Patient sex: M
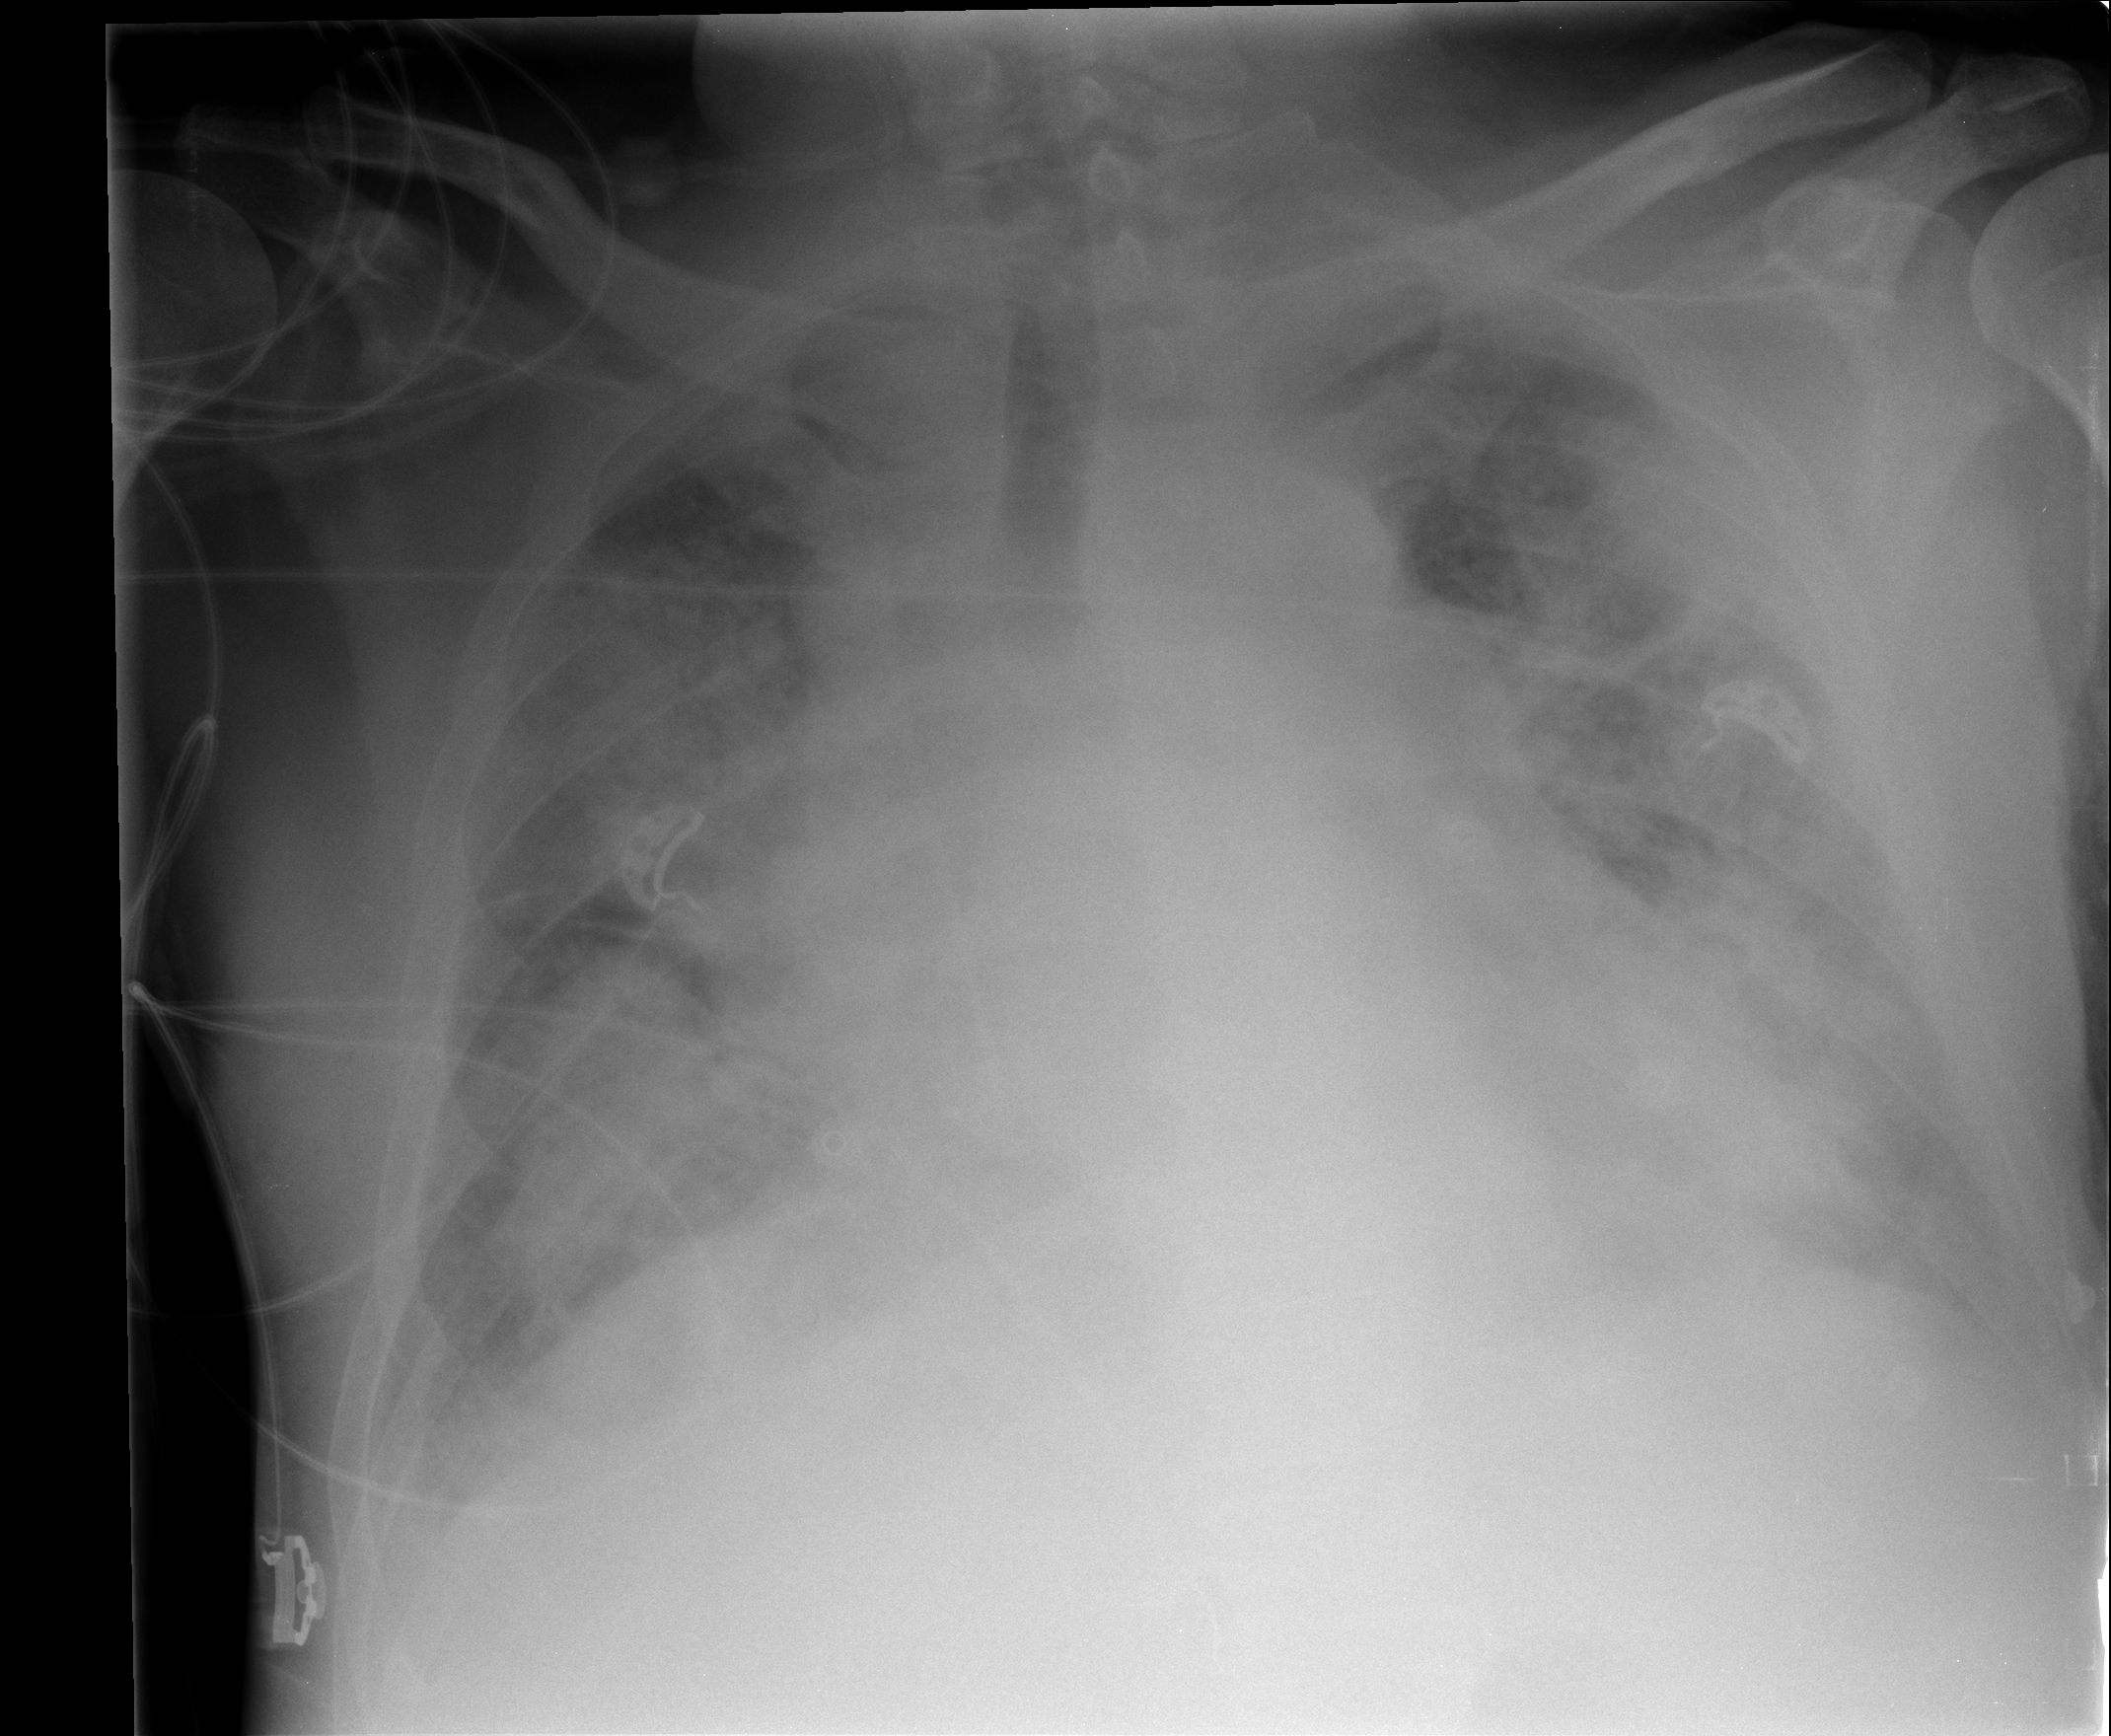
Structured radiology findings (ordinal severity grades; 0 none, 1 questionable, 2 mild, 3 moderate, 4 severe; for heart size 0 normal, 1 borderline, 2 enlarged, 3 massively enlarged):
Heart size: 2
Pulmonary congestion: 3
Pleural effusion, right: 2
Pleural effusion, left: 2
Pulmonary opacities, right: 3
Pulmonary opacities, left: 3
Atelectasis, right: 3
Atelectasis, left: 3